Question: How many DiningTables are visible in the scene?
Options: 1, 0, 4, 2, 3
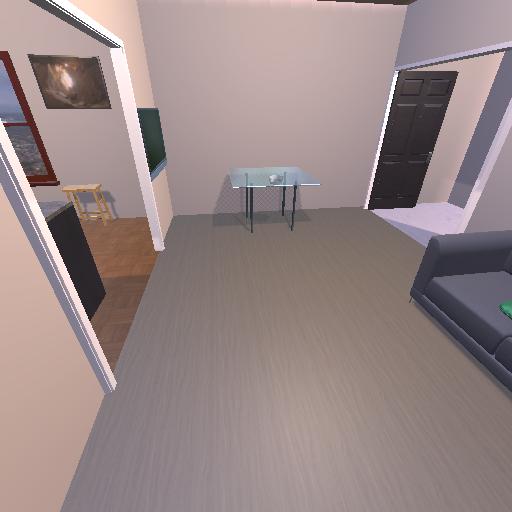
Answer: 1